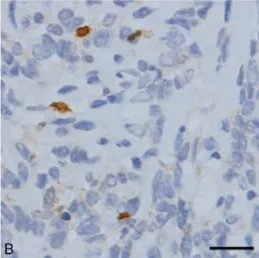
The postoperative pathology examination results were consistent with the diagnosis of MPNST. S100 x 100.
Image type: pathology (immunostaining)